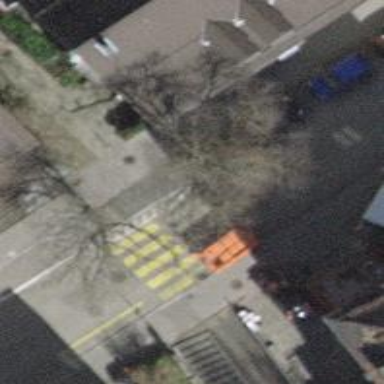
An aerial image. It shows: Footway surfaced with paving stones.